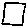
Label: square